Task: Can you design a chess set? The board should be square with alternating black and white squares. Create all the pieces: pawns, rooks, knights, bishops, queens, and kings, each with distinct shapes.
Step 3110:
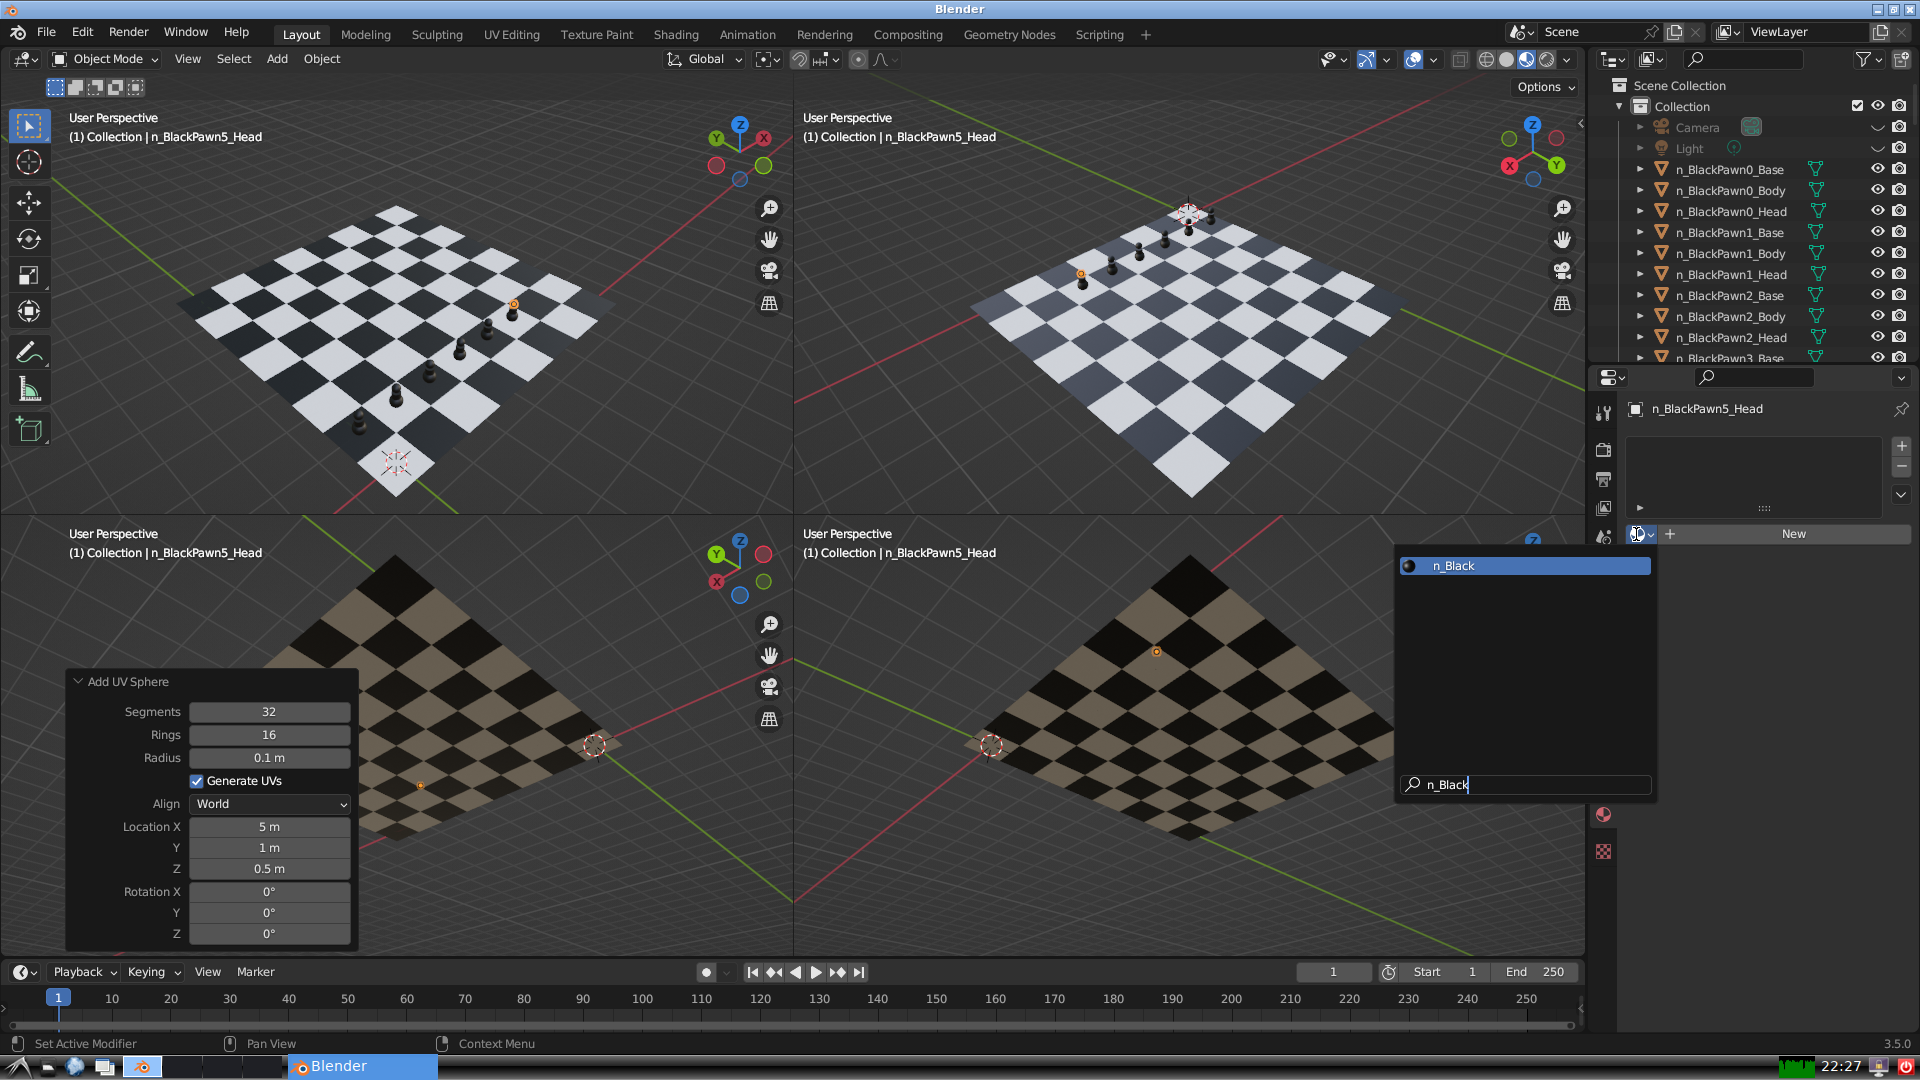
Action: {"key_press": ['Return']}